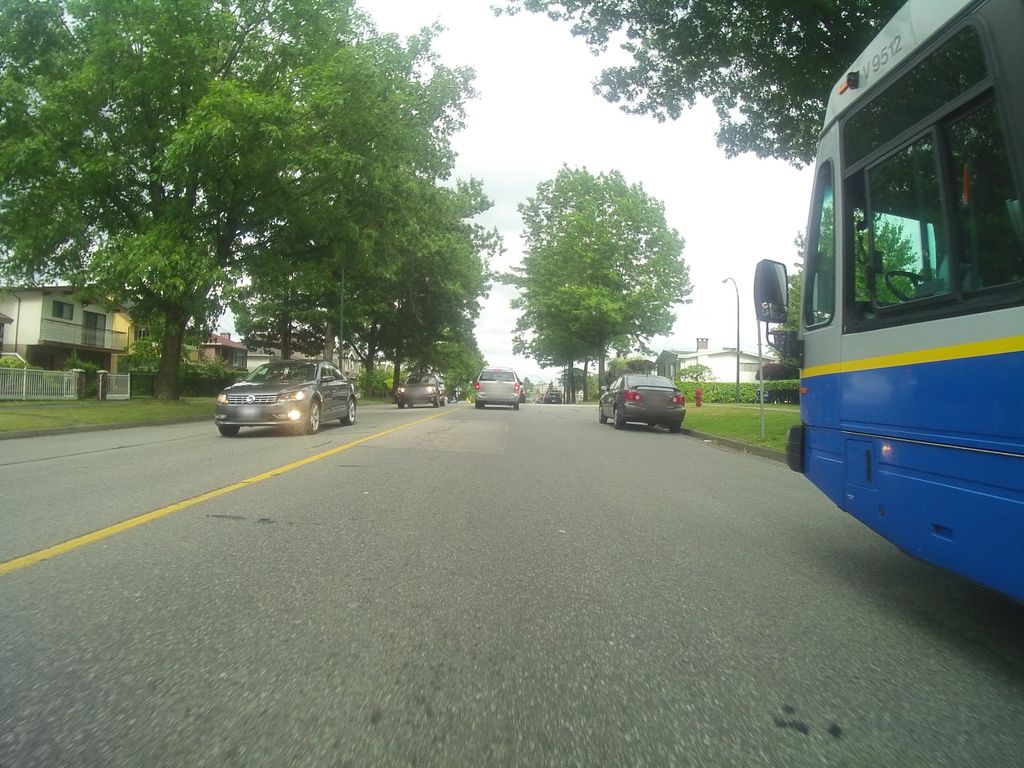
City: vancouver